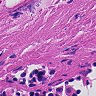
Metastatic tissue present: no